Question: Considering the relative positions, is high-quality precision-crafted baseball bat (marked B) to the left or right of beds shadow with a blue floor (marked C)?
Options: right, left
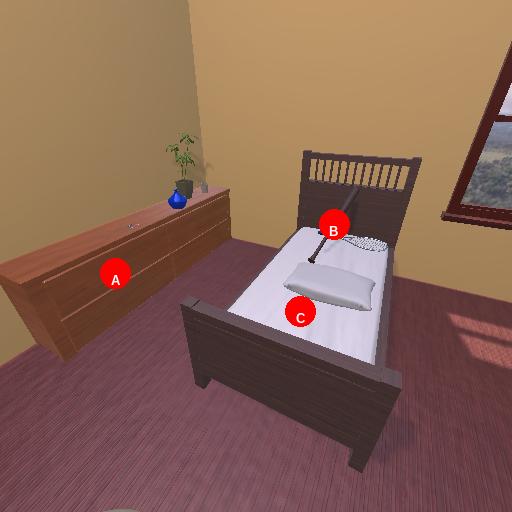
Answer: right